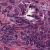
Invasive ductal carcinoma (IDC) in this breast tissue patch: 1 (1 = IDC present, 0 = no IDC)